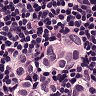
Metastatic tissue present: yes